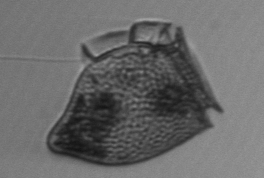
Label: Dinophysis_norvegica